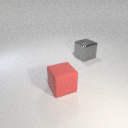
large red rubber cube to the left of large gray metal cube